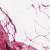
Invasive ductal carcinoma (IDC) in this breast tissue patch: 0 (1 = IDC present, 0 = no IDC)